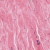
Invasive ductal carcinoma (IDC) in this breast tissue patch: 0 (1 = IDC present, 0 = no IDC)